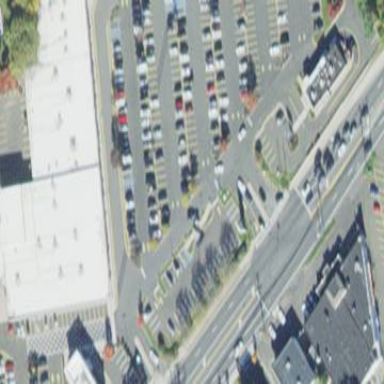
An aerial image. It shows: Parking area.